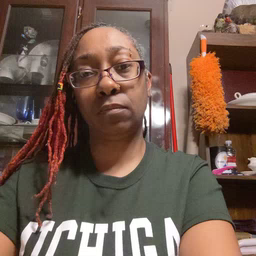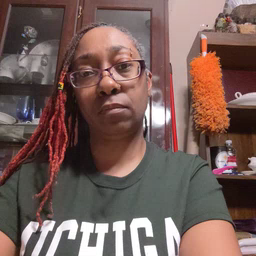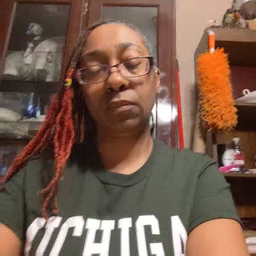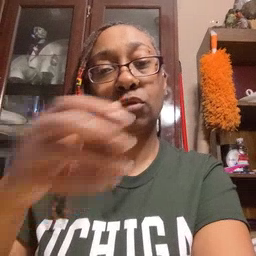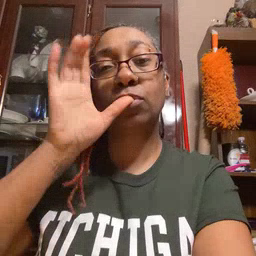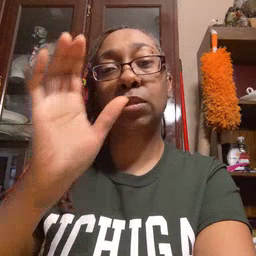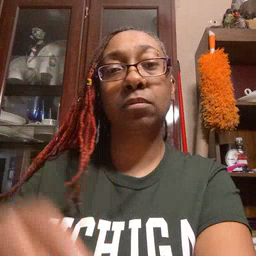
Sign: drink